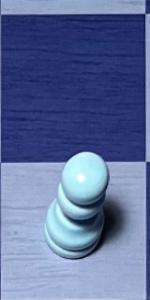
Label: Pawn_White